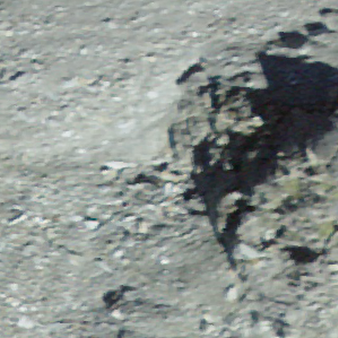
Label: other